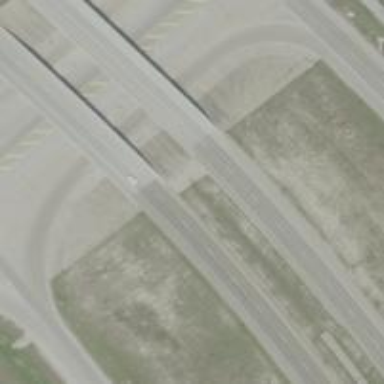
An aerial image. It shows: This image shows trunk highway that functions as expressway.